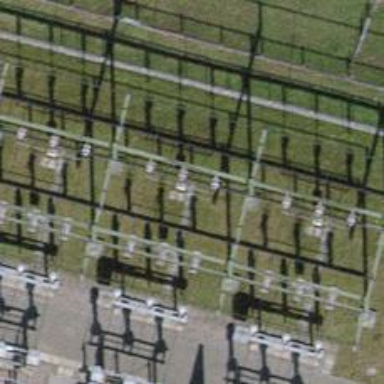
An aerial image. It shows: Power line with three cables in bay configuration.